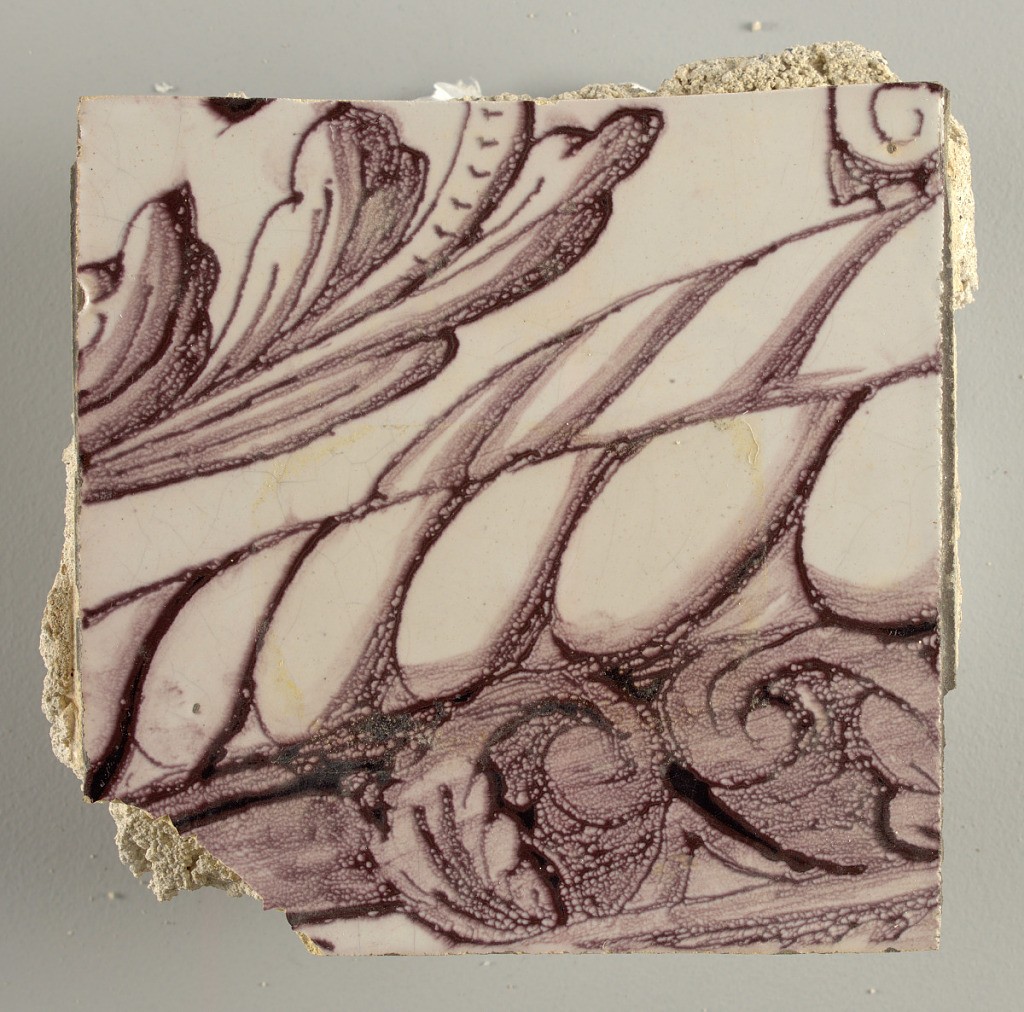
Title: Tile wall facing
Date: ca. 1725
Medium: Tin-glazed earthenware, underglaze
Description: Horizontal rectangle.  Thirty tiles wide and twenty-three tiles high with opening for fireplace eleven tiles wide and ten high.  Foliage arabesques disposed about three vertical axes from which are emphazised by urns at center and right, and at left by the figure of a standing woman carrying an infant on her arm and accompanied by two children.